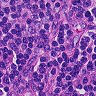
Metastatic tissue present: no